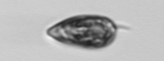
Label: Prorocentrum_triestinum